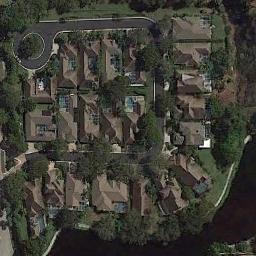
Label: residential